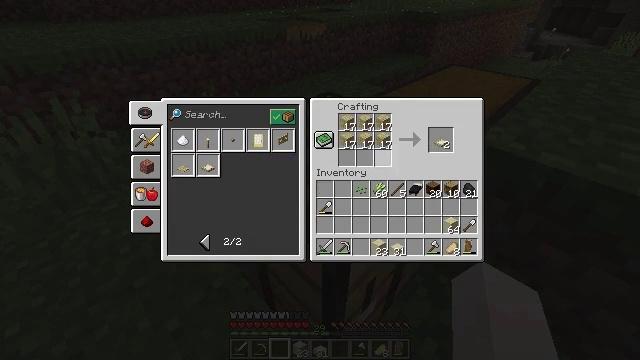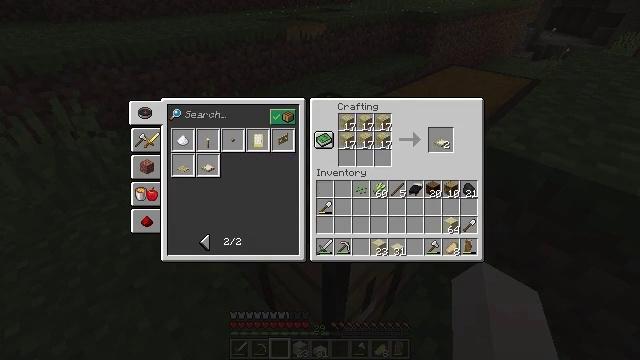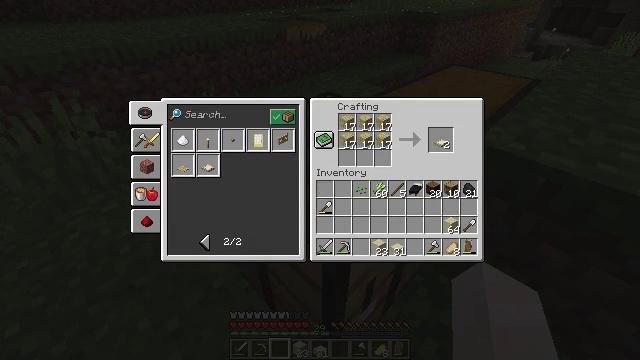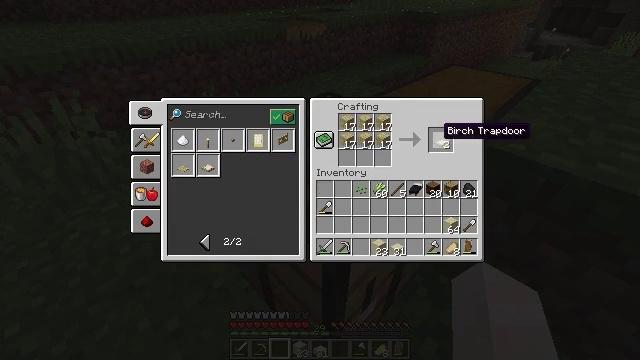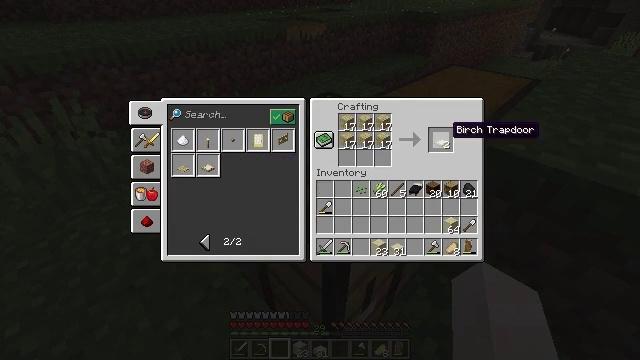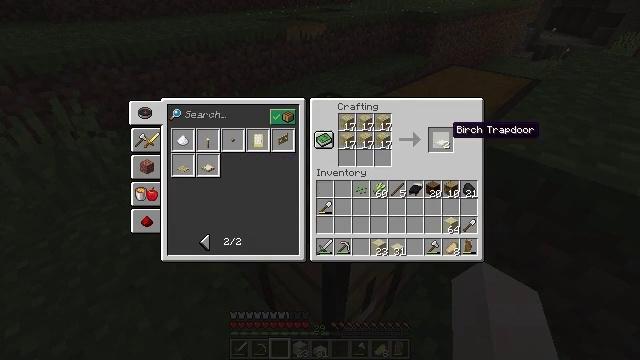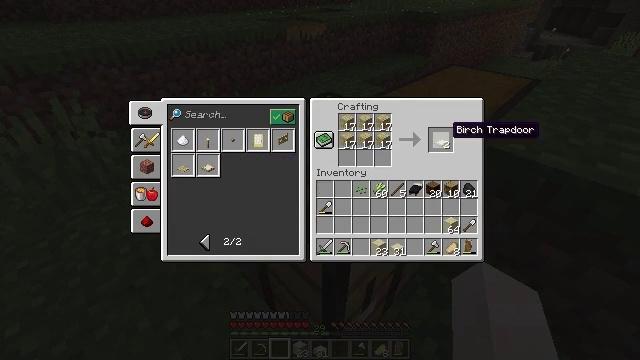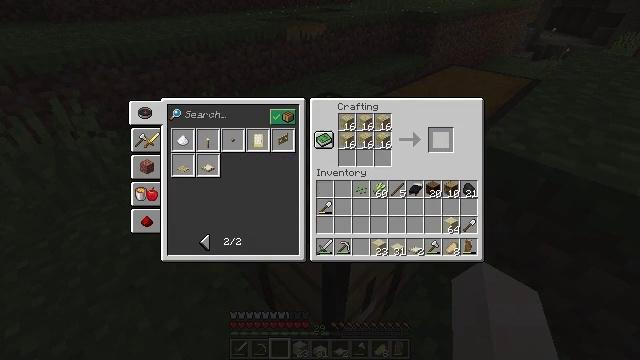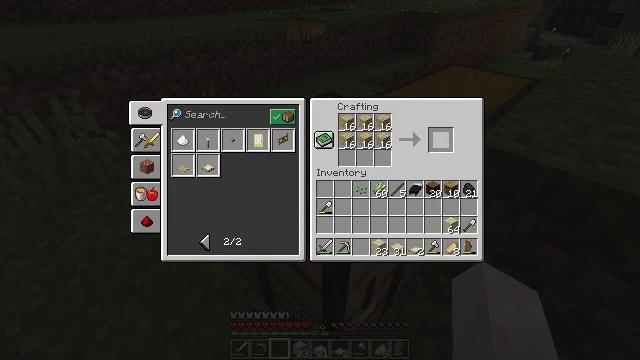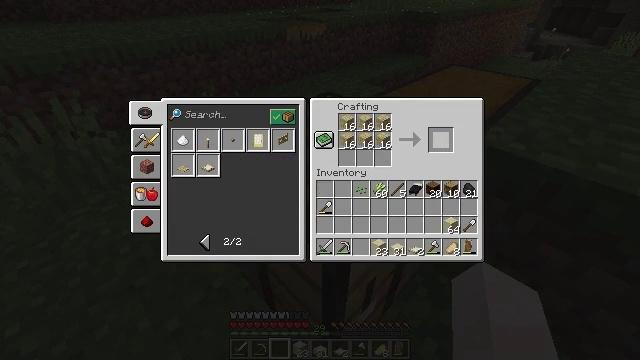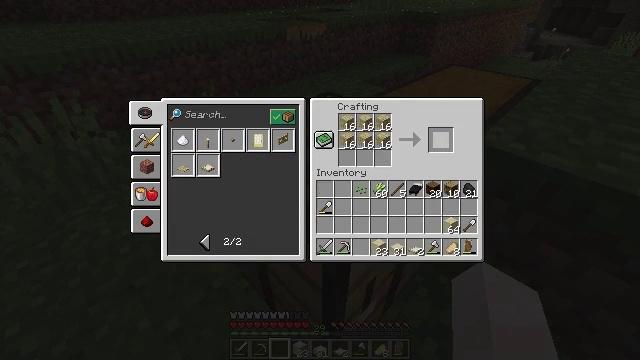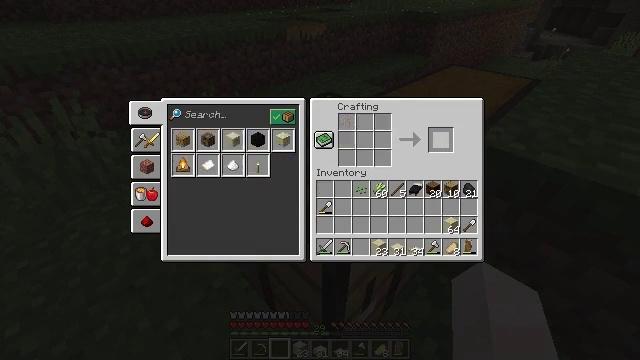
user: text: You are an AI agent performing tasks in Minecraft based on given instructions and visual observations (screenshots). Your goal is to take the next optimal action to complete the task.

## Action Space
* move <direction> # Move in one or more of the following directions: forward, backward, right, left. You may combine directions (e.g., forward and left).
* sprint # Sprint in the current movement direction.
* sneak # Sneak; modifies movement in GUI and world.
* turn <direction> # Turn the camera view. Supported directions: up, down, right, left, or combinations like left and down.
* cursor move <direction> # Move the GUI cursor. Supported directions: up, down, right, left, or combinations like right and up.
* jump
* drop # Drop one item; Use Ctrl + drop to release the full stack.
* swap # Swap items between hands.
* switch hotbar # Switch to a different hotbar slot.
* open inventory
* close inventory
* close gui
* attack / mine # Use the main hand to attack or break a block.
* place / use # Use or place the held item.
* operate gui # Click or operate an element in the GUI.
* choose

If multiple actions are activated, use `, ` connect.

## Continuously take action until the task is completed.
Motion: motion action
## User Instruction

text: Interact with the crafting table to obtain a birch trapdoor.
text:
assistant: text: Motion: sneak, turn right
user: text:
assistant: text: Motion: sneak, turn right
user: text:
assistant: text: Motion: sneak, turn right
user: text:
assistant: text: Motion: sneak, turn right
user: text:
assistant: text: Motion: sneak
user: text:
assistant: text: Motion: sneak
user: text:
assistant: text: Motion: sneak, attack / mine
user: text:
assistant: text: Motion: sneak, attack / mine
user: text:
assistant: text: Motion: sneak, attack / mine
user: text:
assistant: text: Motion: sneak
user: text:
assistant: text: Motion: sneak
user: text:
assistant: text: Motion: sneak